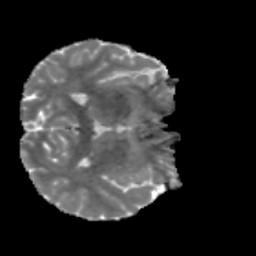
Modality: MD
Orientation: axial
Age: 25
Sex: male
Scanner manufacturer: siemens
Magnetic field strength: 3 T
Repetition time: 3.5 s
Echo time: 0.086 s